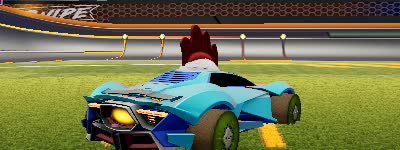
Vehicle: werewolf